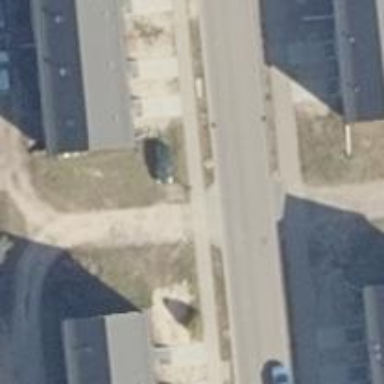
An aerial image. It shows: Residential road with asphalt surface and sidewalks on both sides.